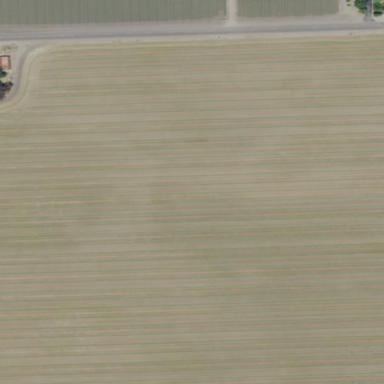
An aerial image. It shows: Farmland with fields for crop cultivation.